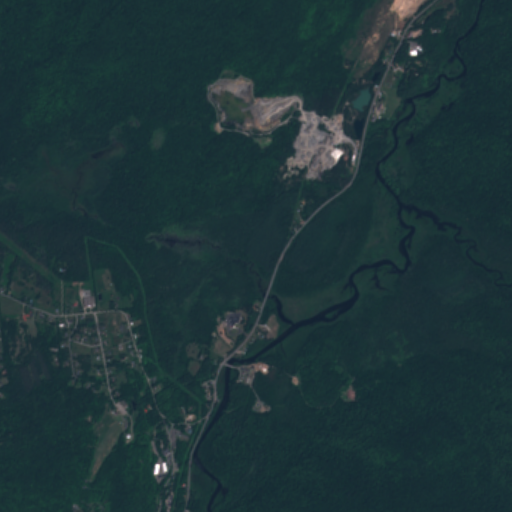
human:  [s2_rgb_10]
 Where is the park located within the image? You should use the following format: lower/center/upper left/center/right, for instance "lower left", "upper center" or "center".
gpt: The park is located in the lower left of the image.
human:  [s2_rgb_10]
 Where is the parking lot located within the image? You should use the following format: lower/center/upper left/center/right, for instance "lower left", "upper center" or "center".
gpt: The parking lot is located in the center of the image.
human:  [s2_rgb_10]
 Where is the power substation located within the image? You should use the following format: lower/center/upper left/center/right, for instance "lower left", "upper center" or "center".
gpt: The power substation is located in the center left of the image.
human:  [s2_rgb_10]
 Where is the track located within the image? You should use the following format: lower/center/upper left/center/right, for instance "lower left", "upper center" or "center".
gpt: There is no track in the image.